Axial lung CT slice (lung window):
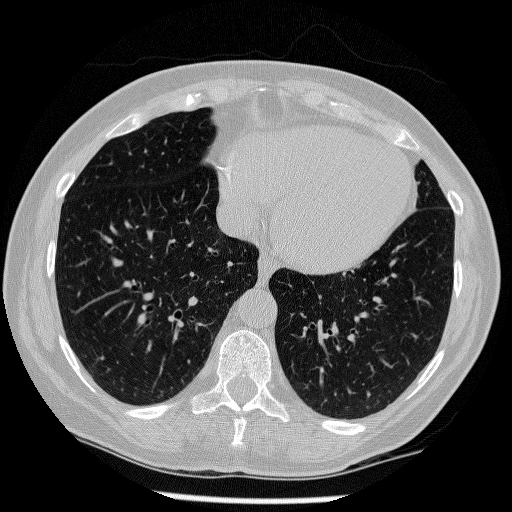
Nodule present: no